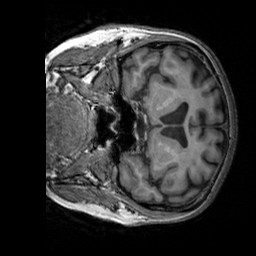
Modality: T1w
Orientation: coronal
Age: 71
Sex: female
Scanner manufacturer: siemens
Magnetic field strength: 3 T
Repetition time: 2.3 s
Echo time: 0.00303 s